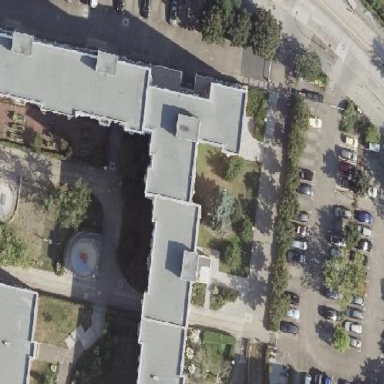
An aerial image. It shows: Building with apartments and flat roof.